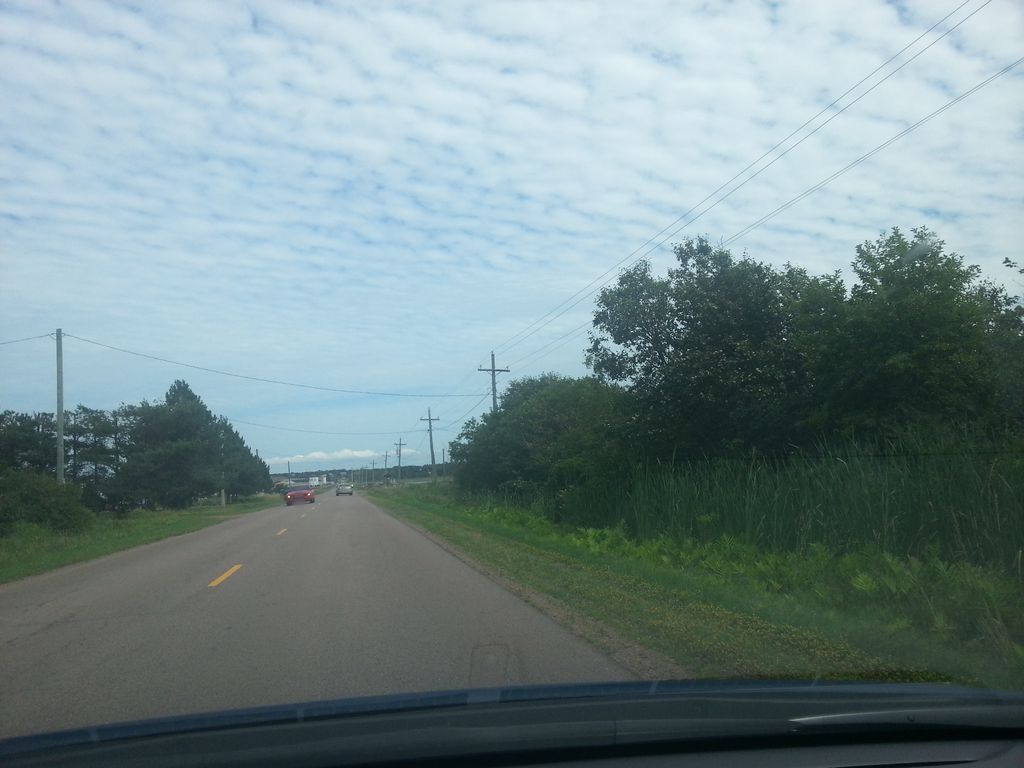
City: charlottetown